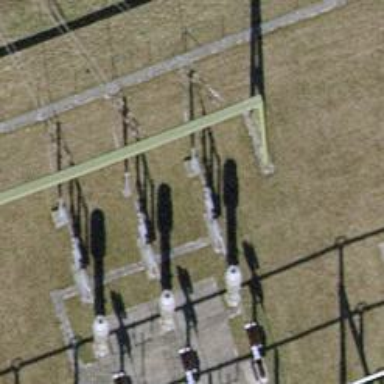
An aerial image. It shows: Insulator used in power systems.